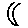
Label: moon